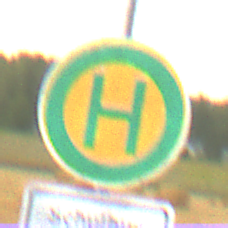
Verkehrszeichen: Haltestelle
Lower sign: ZeitangabenMitBeschraenkungAufWochentage5
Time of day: SunriseSunset
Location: Outdoor (RoadRail)
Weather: PartlyCloudy
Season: NotSpecified
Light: Natural